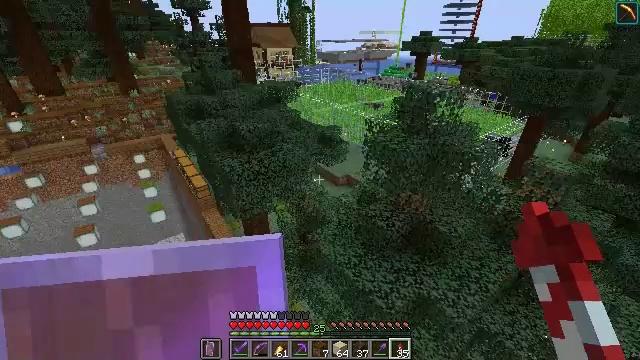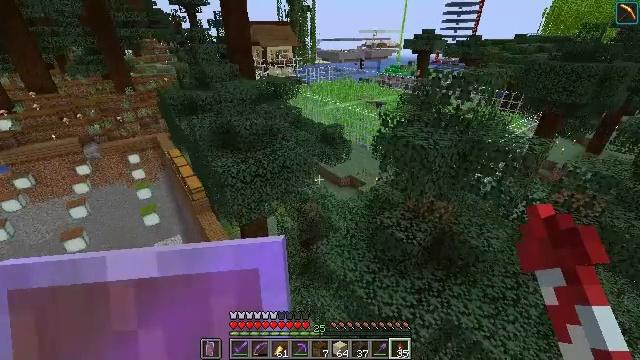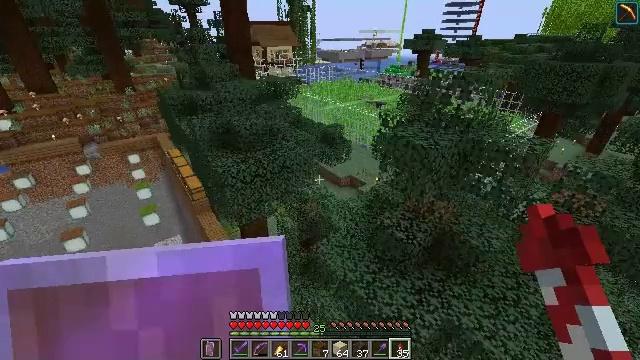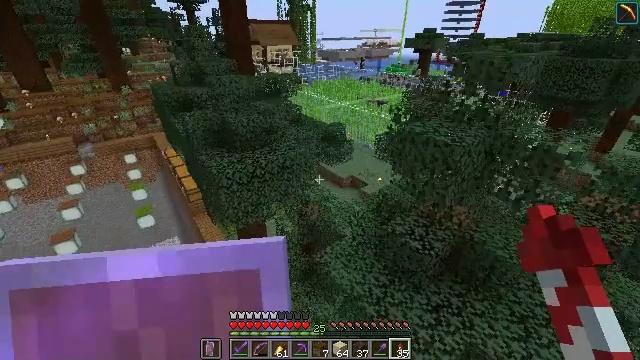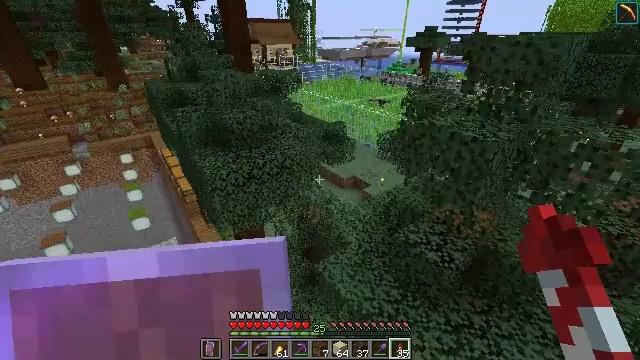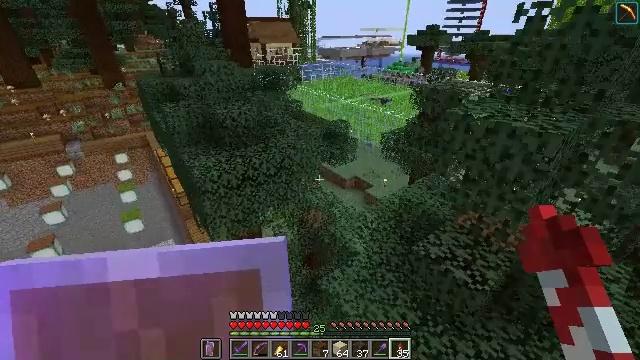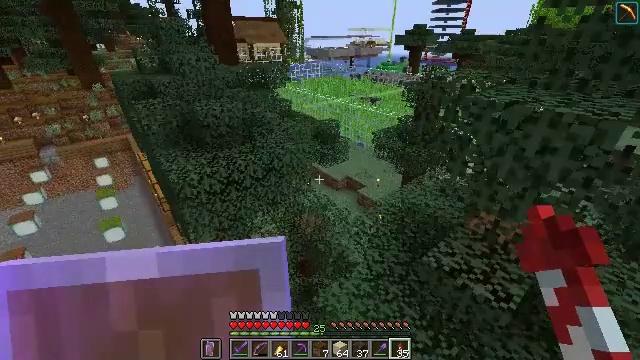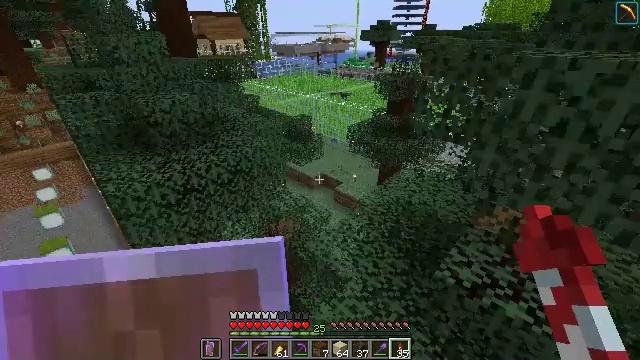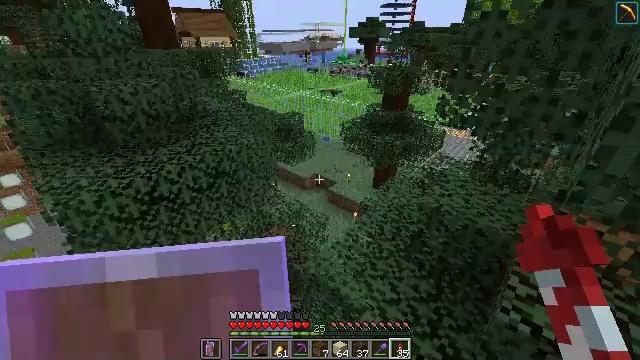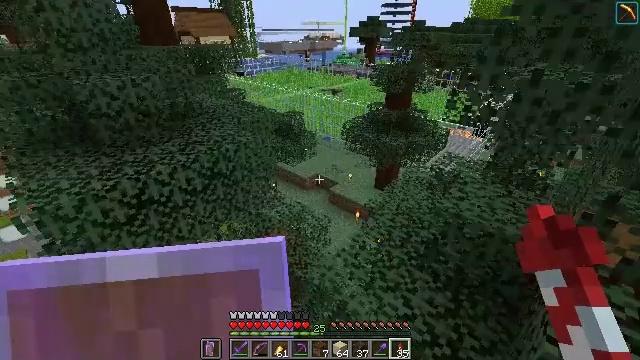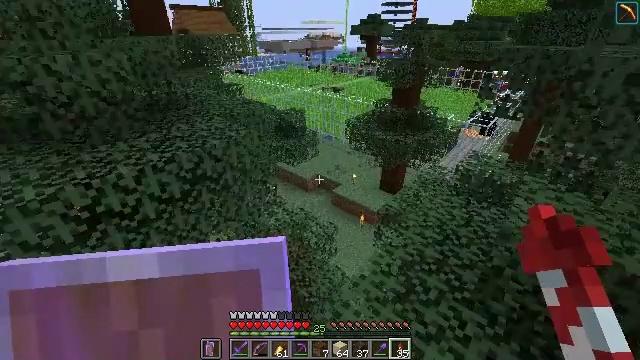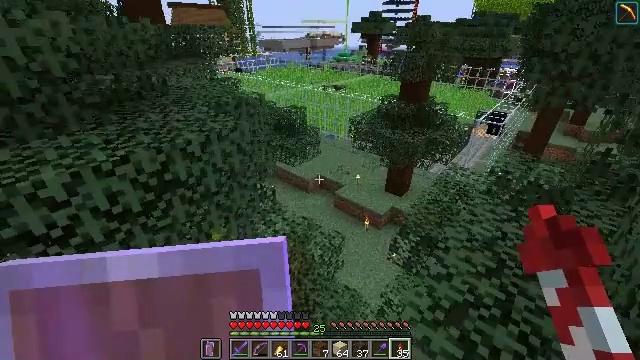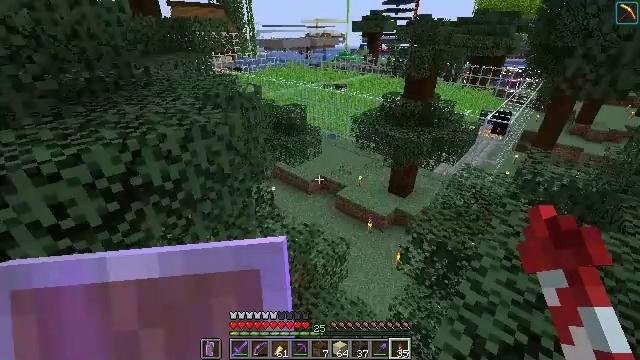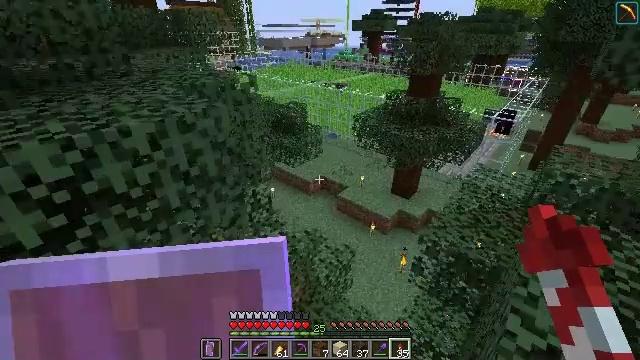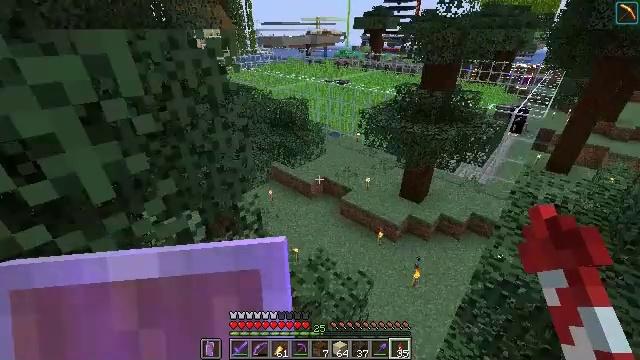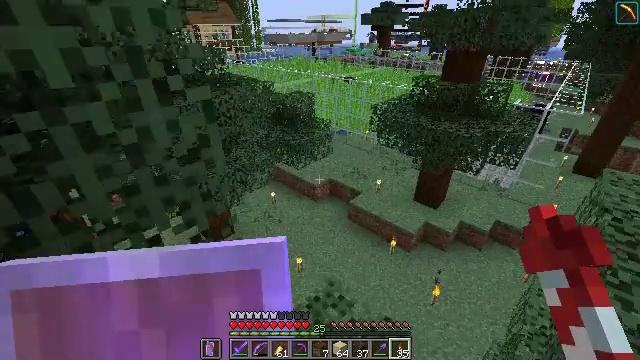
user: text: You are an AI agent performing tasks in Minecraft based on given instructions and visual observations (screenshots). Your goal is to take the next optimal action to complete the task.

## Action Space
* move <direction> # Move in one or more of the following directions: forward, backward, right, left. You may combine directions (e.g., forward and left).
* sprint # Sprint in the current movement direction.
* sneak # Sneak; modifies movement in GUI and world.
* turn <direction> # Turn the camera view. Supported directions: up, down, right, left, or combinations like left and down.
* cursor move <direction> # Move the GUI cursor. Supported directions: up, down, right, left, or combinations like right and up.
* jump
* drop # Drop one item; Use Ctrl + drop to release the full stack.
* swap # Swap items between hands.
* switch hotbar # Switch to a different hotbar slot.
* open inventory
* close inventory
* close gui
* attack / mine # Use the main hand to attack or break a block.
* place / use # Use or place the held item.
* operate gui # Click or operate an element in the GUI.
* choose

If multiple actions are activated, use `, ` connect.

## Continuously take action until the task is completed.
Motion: motion action
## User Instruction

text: Get brown dye by crafting with cocoa beans.
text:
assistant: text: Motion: no_op
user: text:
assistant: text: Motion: no_op
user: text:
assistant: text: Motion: no_op
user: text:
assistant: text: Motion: no_op
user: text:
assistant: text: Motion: no_op
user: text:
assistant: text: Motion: turn right
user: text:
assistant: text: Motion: turn right
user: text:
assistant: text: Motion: turn right
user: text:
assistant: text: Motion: no_op
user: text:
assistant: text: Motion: no_op
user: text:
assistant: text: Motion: no_op
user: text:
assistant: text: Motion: no_op
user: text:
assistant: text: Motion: no_op
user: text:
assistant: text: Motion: no_op
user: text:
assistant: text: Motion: turn left
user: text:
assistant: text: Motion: turn left
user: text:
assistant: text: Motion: turn left
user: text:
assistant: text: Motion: turn left
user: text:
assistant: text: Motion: turn left
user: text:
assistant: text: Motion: turn left
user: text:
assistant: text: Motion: turn left
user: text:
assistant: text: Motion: turn left
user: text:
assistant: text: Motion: turn left and down
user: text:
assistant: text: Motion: turn left and down
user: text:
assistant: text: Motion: turn left and up
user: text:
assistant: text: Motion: turn left
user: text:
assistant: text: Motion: turn left and up
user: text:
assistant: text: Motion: no_op
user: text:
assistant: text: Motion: no_op
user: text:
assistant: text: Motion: no_op